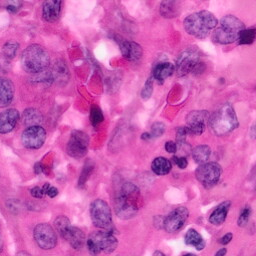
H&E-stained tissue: Pancreatic